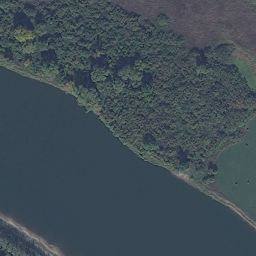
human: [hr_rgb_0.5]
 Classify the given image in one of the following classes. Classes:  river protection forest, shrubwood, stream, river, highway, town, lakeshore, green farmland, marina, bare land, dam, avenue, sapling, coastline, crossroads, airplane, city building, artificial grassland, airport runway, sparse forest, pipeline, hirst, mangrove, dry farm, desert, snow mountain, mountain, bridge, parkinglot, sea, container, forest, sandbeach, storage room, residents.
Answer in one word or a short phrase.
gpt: river